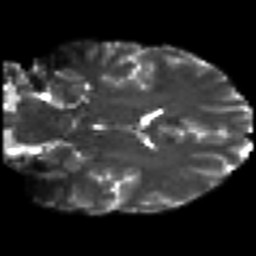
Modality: T2w
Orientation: coronal
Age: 23
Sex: male
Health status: ill
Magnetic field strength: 3 T
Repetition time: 9 s
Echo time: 0.093 s